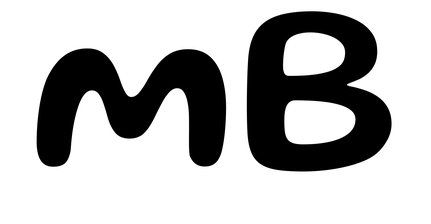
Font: Gluten_Medium